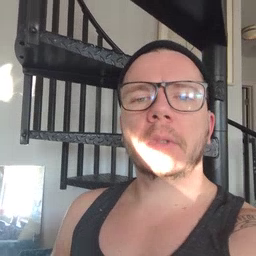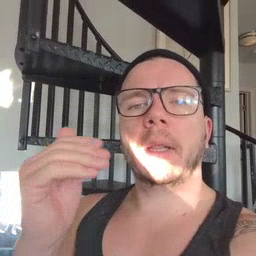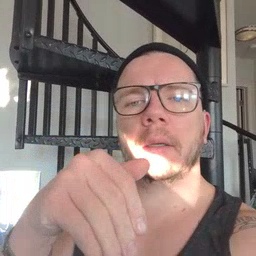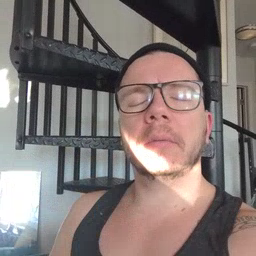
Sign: night